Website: macys
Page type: customer-info-address
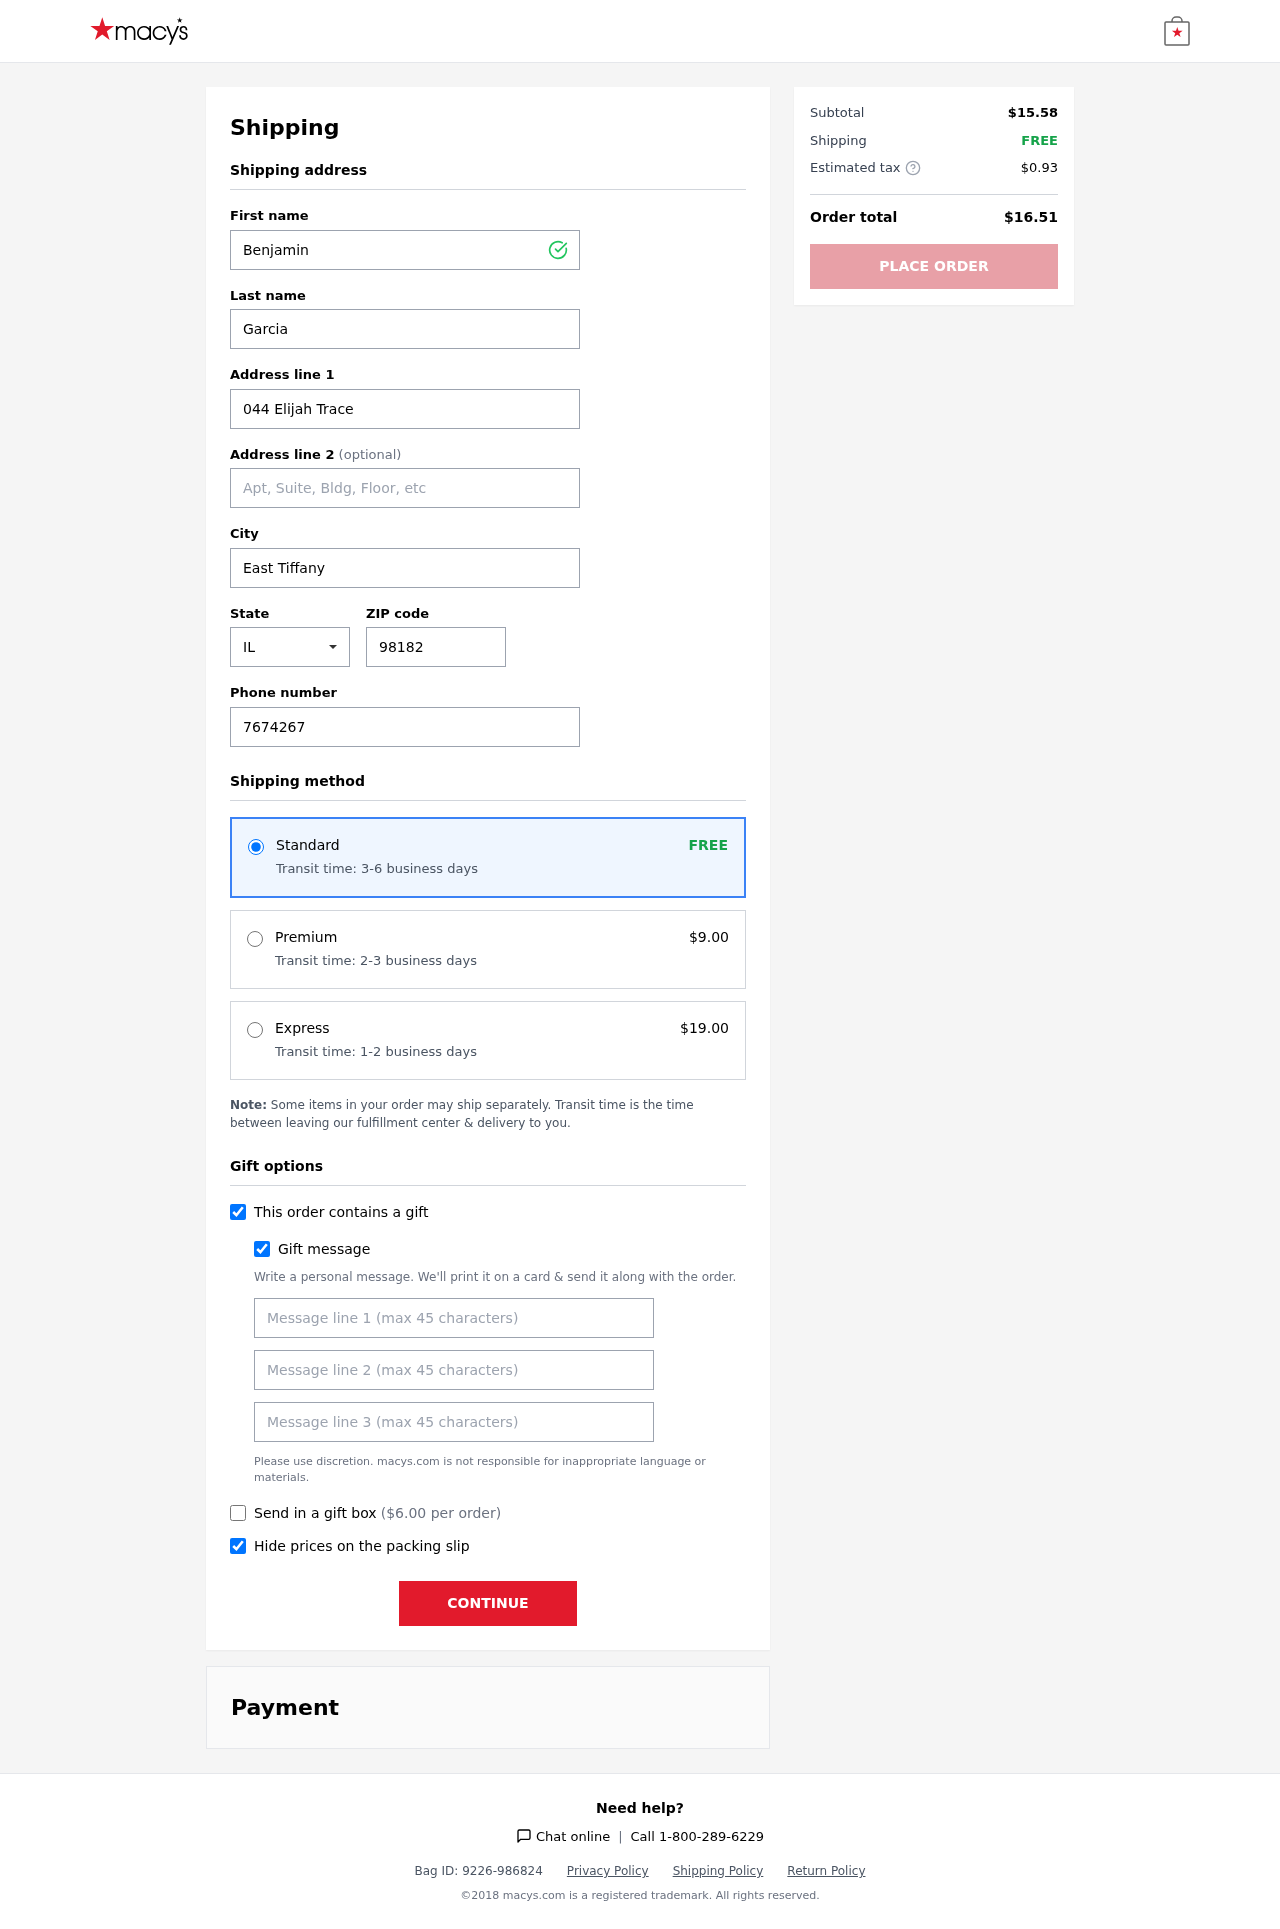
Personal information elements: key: PII_CITY
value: East Tiffany
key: PII_FIRSTNAME
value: Benjamin
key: PII_GIFT_MESSAGE
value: Hey Joseph! I came across this mixed berry psyllium husk powder and thought of you—perfect for those morning smoothies we both love. Hope it adds a little something special to your day! Benjamin
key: PII_LASTNAME
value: Garcia
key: PII_PHONE
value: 7674267364
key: PII_POSTCODE
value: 98182
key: PII_STATE_ABBR
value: IL
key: PII_STREET
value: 044 Elijah Trace
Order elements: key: ORDER_SHIPPING_STANDARD
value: FREE
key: ORDER_SHIPPING_STANDARD_TIME
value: Transit time: 3-6 business days
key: ORDER_SHIPPING_PREMIUM
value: $9.00
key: ORDER_SHIPPING_PREMIUM_TIME
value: Transit time: 2-3 business days
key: ORDER_SHIPPING_EXPRESS
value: $19.00
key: ORDER_SHIPPING_EXPRESS_TIME
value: Transit time: 1-2 business days
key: ORDER_GIFT_BOX_FEE
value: $6.00
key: ORDER_SUBTOTAL
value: $15.58
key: ORDER_SHIPPING_COST
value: FREE
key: ORDER_TAX
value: $0.93
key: ORDER_TOTAL
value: $16.51